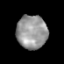
Tissue: prostate
Cell type: T cells
Senescence score: 0.3118
Nuclear area (px): 1009
Mean DAPI intensity: 150.583